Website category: auto
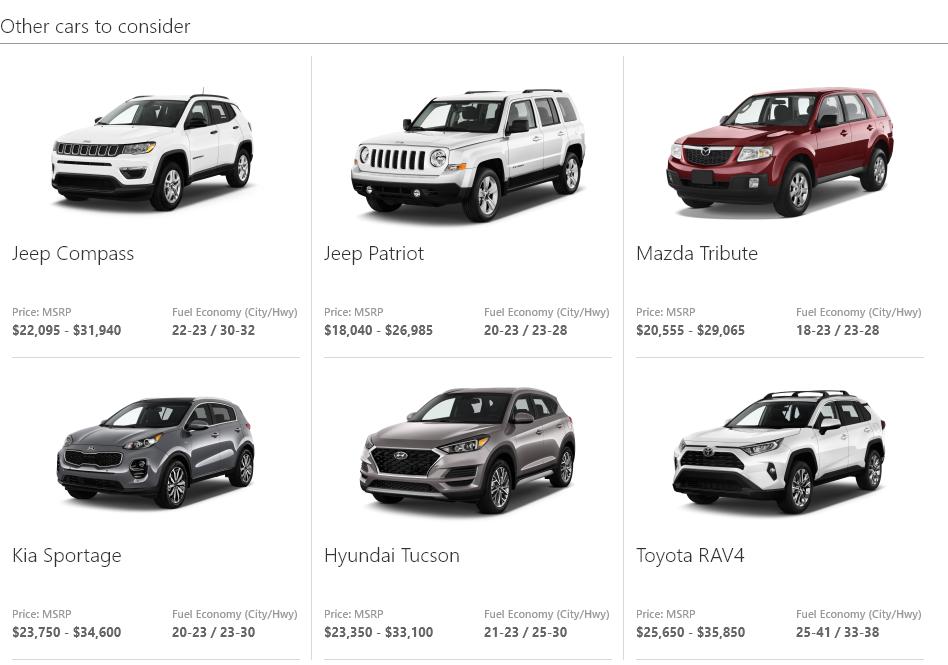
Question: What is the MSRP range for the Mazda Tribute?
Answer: $20,555 - $29,065

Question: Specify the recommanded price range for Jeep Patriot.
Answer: $18,040 - $26,985

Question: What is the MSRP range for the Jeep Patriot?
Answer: $18,040 - $26,985

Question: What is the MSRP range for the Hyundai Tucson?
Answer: $23,350 - $33,100

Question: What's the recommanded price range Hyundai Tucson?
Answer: $23,350 - $33,100

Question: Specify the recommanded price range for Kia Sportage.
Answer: $23,750 - $34,600

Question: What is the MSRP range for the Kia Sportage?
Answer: $23,750 - $34,600

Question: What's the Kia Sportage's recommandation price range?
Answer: $23,750 - $34,600

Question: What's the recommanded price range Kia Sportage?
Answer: $23,750 - $34,600

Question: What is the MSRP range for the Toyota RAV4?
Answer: $25,650 - $35,850

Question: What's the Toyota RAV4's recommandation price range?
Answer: $25,650 - $35,850

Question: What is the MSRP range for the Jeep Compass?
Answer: $22,095 - $31,940

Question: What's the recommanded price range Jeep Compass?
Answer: $22,095 - $31,940

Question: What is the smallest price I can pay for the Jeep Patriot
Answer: $18,040

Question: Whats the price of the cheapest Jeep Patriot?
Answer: $18,040

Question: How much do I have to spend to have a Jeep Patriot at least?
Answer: $18,040

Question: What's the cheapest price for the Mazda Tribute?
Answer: $20,555

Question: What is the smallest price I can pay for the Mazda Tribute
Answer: $20,555

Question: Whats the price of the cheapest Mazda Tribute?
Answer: $20,555

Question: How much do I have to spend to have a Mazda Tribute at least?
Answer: $20,555

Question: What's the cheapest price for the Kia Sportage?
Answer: $23,750

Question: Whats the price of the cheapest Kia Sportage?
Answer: $23,750

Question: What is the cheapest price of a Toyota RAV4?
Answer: $25,650

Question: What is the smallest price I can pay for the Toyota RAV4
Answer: $25,650

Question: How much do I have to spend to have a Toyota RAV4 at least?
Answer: $25,650

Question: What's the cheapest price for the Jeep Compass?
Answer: $22,095

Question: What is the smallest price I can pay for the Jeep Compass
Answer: $22,095

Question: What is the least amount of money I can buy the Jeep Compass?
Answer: $22,095

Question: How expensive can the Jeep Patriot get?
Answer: $26,985

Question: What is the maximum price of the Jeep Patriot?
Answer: $26,985

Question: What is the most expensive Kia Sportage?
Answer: $34,600

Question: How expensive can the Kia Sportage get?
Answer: $34,600

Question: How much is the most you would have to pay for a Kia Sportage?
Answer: $34,600

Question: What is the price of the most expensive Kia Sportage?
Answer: $34,600

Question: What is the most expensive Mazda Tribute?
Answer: $29,065

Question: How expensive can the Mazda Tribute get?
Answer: $29,065

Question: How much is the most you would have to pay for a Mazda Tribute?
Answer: $29,065

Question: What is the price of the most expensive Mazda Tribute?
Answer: $29,065

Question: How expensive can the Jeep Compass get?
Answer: $31,940

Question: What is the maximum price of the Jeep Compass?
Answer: $31,940

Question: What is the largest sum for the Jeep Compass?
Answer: $31,940

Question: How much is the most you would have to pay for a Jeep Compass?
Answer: $31,940

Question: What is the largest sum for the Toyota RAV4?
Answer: $35,850

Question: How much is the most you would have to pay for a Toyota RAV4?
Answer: $35,850

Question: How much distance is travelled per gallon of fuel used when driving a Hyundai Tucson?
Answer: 21-23 / 25-30

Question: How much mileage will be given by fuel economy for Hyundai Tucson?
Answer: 21-23 / 25-30

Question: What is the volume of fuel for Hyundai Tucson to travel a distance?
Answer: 21-23 / 25-30

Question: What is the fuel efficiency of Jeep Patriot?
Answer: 20-23 / 23-28

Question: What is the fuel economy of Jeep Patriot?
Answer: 20-23 / 23-28

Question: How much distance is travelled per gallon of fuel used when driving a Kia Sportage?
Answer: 20-23 / 23-30

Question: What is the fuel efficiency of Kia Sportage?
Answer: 20-23 / 23-30

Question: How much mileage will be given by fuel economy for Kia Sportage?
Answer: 20-23 / 23-30

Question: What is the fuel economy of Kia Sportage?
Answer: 20-23 / 23-30

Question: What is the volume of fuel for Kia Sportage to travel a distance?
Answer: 20-23 / 23-30

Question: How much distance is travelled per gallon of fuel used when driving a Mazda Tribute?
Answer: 18-23 / 23-28

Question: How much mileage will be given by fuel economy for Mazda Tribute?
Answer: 18-23 / 23-28

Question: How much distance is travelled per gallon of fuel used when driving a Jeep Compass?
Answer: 22-23 / 30-32

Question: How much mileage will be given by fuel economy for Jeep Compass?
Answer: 22-23 / 30-32

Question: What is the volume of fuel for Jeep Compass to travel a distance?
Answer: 22-23 / 30-32

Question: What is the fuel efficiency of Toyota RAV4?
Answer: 25-41 / 33-38

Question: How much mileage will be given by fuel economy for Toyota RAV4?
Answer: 25-41 / 33-38

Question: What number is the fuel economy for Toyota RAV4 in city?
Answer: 25-41

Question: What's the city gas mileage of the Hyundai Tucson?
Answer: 21-23

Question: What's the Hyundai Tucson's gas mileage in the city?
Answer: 21-23